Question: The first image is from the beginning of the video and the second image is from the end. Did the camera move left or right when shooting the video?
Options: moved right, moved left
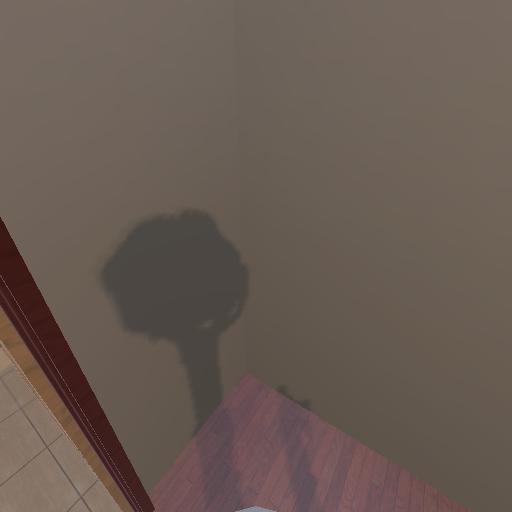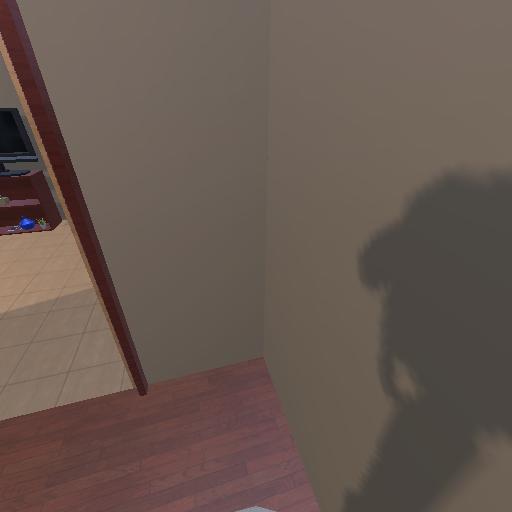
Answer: moved right